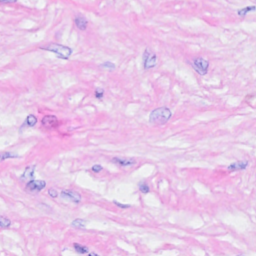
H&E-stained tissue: Breast